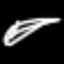
Label: leaf